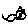
Label: cat